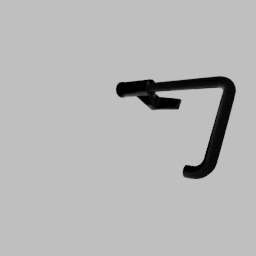
Label: appliances